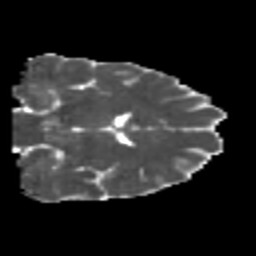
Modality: MD
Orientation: coronal
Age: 22
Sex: male
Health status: healthy
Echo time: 0.074 s